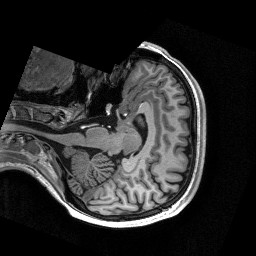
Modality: T1w
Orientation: axial